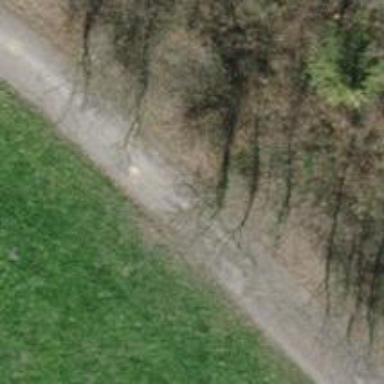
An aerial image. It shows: Gravel track with grade 2 tracktype.